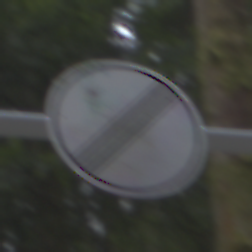
Verkehrszeichen: EndeSaemtlicherBegrenzungen
Umgebung: Outdoor, Nature
Tageszeit: Midday
Wetter: Overcast
Licht: Natural
Jahreszeit: NotSpecified
Kontrast: LowContrast